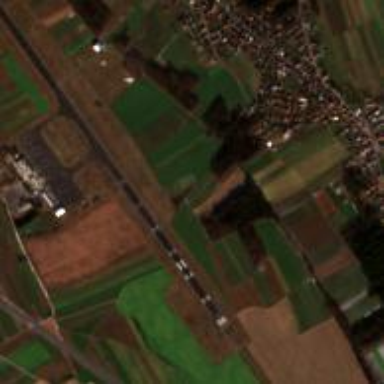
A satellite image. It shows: Asphalt runway.